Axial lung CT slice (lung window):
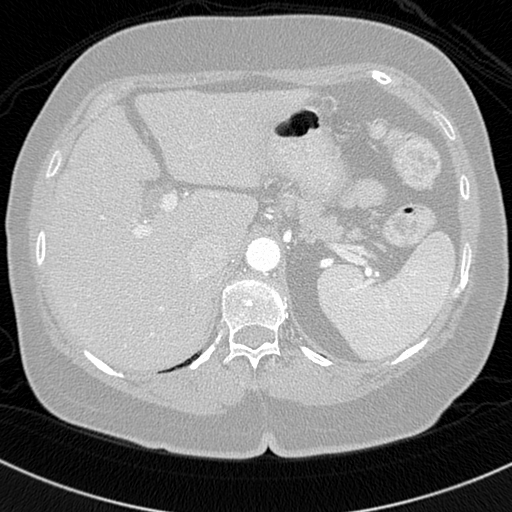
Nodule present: no